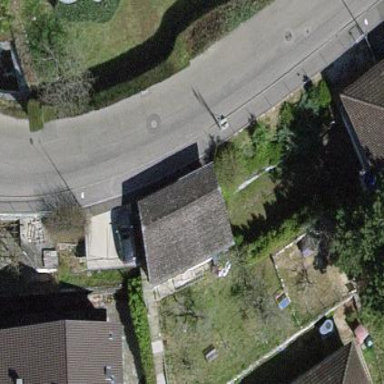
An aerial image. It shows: Group of garages.